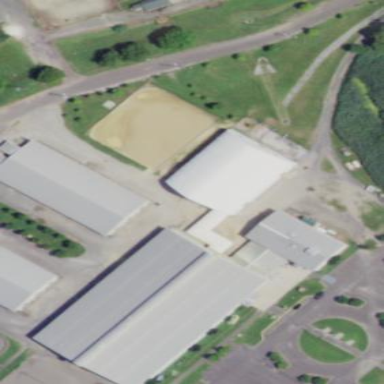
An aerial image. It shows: Stable for equestrian sport.